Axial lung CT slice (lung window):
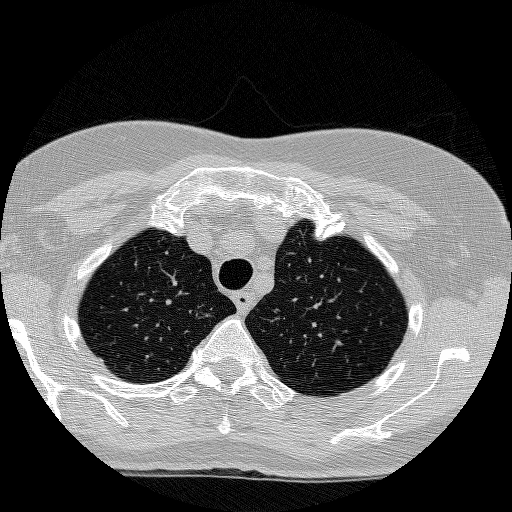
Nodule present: no